Field crop: maize
Growth stage: 2
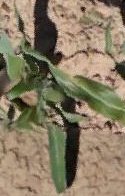
Species: maize